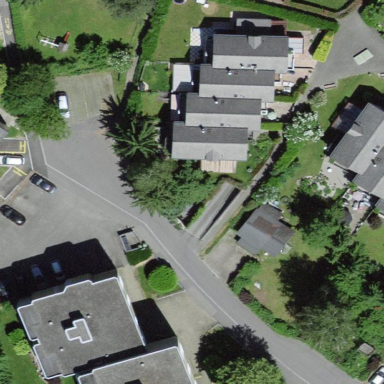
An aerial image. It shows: Terrace building.